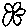
Label: flower